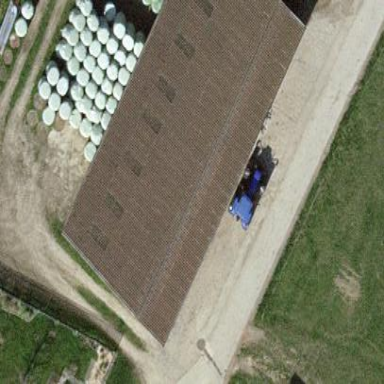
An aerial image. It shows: Farm building.